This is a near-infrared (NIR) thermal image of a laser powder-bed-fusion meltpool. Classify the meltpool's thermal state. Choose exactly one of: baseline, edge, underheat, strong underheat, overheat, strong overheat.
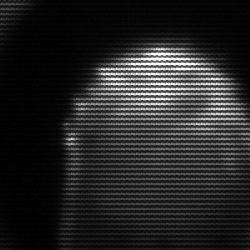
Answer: edge